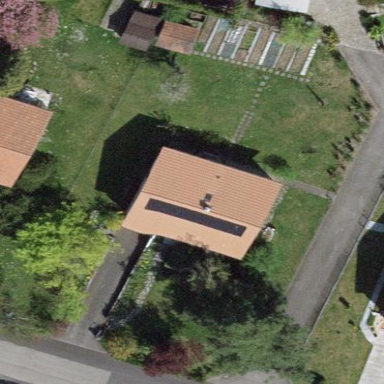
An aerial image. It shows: Garden surrounded by fence.